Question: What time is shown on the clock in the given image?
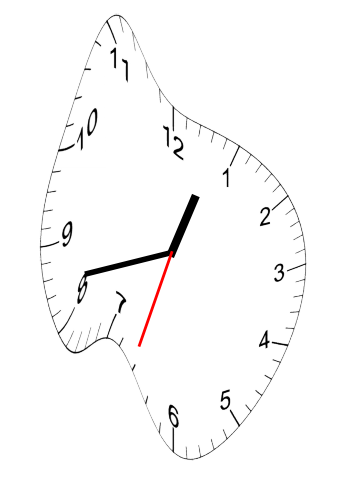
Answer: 12:42:33